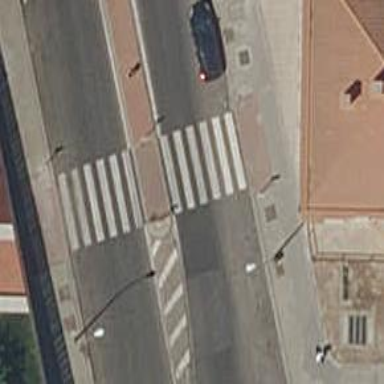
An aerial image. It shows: Kerb barrier.